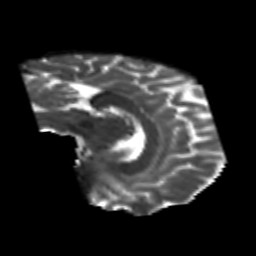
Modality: T2w
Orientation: sagittal
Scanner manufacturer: siemens
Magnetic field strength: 3 T
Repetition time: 6.8 s
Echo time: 0.093 s